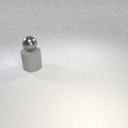
small gray metal sphere above large gray rubber cylinder